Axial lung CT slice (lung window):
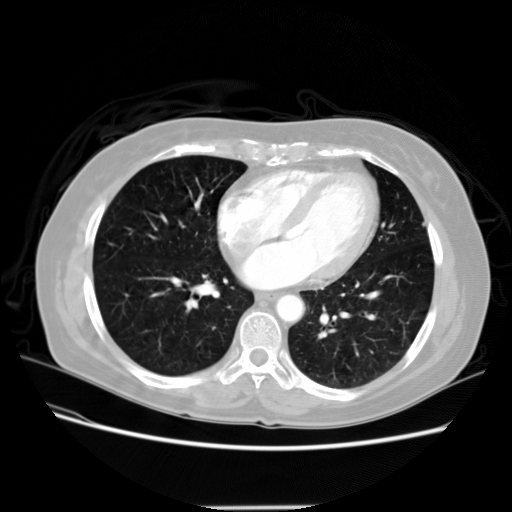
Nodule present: no